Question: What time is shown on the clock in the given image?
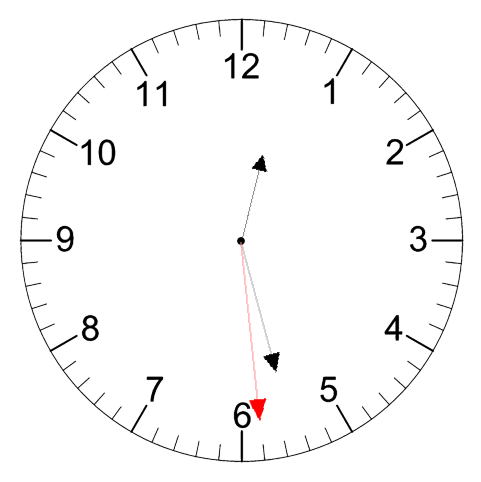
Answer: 12:27:29